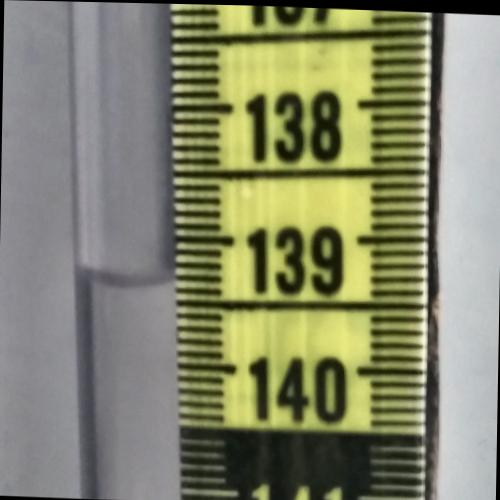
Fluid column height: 139.3 cm